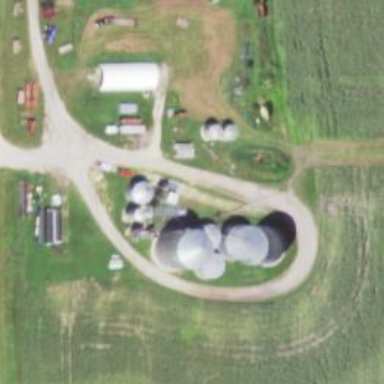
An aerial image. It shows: Silo.